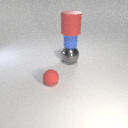
large gray metal sphere below large red rubber cylinder